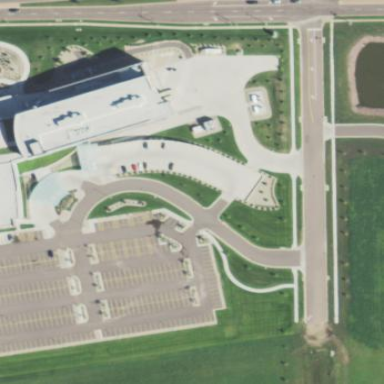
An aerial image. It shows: Healthcare facility identified as hospital.